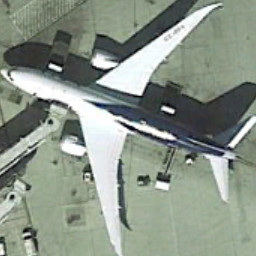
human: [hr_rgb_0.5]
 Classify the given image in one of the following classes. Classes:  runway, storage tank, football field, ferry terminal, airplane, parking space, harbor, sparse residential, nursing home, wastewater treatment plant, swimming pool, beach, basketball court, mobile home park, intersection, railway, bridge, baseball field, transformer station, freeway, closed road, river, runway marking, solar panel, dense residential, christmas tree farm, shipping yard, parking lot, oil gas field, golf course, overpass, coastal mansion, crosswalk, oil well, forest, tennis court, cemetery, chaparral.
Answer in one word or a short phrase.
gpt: airplane